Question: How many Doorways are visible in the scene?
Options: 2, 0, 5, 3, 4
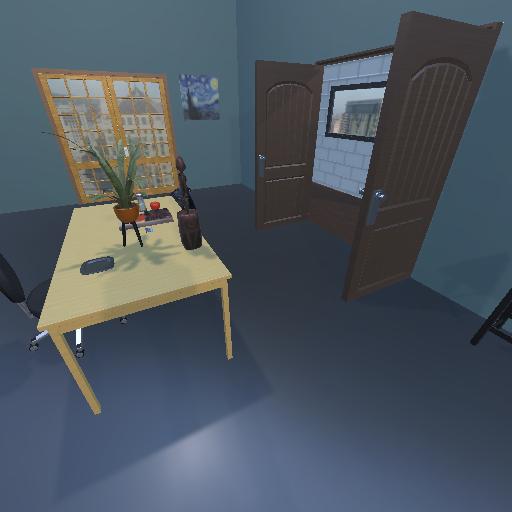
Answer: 2